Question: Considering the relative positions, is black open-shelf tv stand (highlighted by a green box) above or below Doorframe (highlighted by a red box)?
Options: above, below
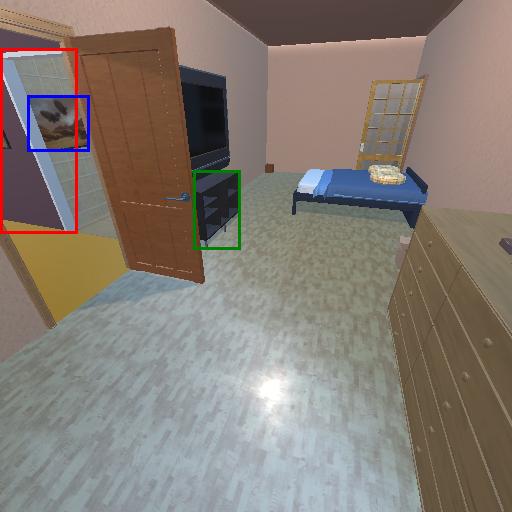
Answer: above